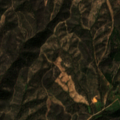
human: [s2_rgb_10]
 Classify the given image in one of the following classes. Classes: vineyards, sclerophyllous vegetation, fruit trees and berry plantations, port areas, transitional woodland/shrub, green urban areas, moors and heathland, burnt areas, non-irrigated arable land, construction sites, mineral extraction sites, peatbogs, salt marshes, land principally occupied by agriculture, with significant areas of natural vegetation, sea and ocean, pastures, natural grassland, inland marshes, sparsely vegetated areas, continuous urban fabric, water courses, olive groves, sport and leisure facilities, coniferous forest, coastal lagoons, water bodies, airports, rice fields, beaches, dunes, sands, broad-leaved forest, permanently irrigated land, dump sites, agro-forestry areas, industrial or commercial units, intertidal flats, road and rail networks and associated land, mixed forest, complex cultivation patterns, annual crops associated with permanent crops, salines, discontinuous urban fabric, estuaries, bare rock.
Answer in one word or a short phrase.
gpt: land principally occupied by agriculture, with significant areas of natural vegetation, broad-leaved forest